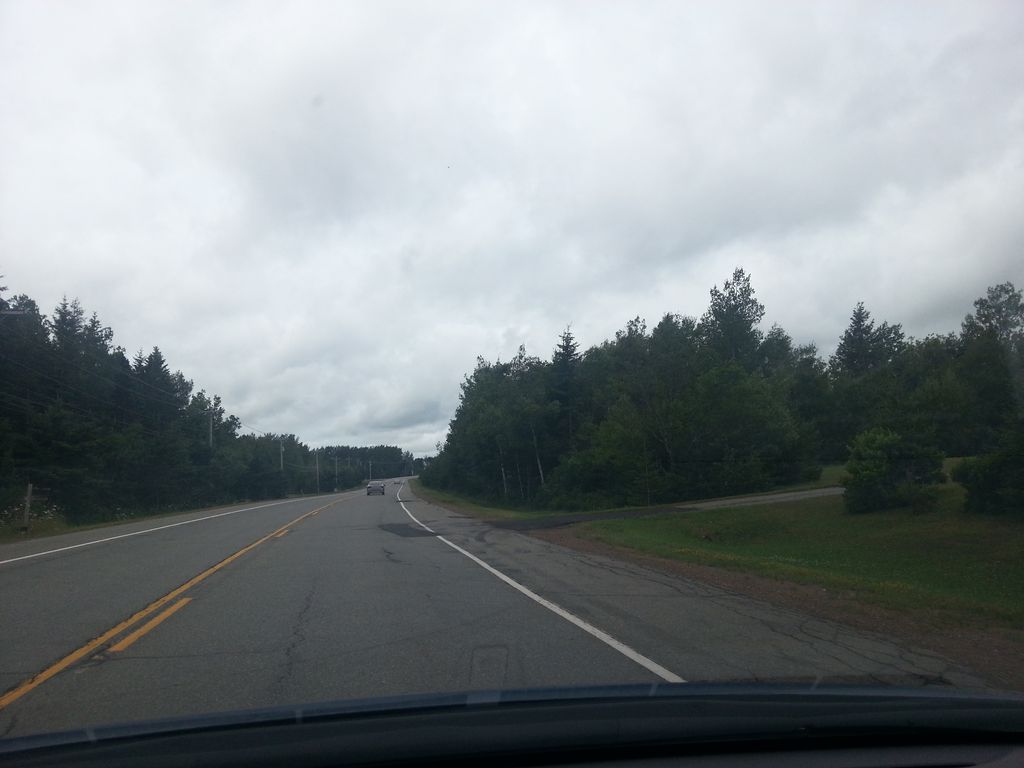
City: charlottetown